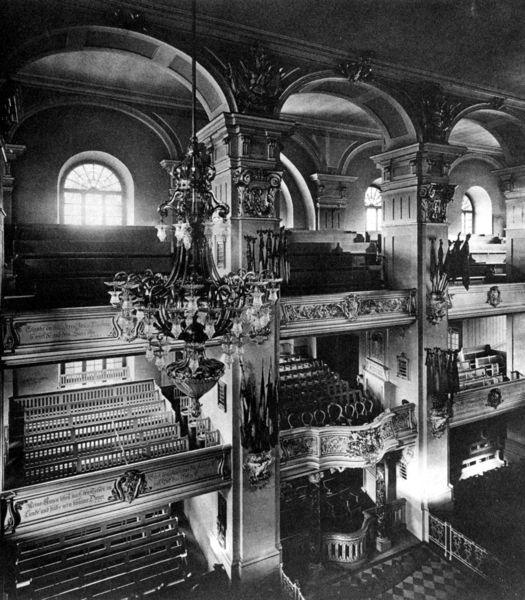
Titel: Hof- und Garnisionskirche (Ansicht des 1945 zerstörten Innenraums)
Künstler: Philipp Gerlach
Standort: Potsdam
Institution: Hof- und Garnisionskirche
Schlagwörter: schatten, weiß, fenster, grau, holz, lampe, lampen, licht, pfeiler, raum, schwarz, stühle, stützen, säule, gebäude, ornament, architektur, barock, bild, innenraum, brüstung, kirche, sonne, boden, interieur, sessel, decke, innen, oper, theater, rokoko, balkon, schrift, sitz, sitze, bogen, fahnen, parkett, tribüne, empore, loge, pilaster, rang, saal, theather, rundbogen, gestühl, inschrift, ornamente, verzierung, kronleuchter, leuchter, lüster, geländer, hoch, balkone, galerie, logen, ränge, foto, fotografie, photographie, bögen, fussboden, stütze, berlin, balustrade, fliesen, schwarzweiß, text, reihe, mosaik, arkaden, bänke, kapitelle, kapitell, tribühne, photo, reihen, rauten, bestuhlung, bündelpfeiler, rundbögen, etagen, geschosse, bibliothek, flaggen, konkav, konvex, tribünen, stockwerke, putti, aufnahme, verzierungen, sitzplatz, kriche, inen, westwerk, emporen, sitzbänke, sitzreihen, architekturfotografie, loggien, thater, rautenmuster, königsloge, gerwölbe, kanze, theaterlogen, neubarock, opernaus, stüzte